Question: I am trying to change FailureText of Login control is 'IsApproved = false'. But unable to do so. In watch it shows the text change when breakpoint hits the if condition. But when the page loads, it show the original result. Any suggestions please.
'''
<asp:Login ID="LoginControl" runat="server" MembershipProvider="Xrm"
FailureText="Unable to login, please check your username and password"
FailureTextStyle-CssClass="alert alert-error" RenderOuterTable="False">
</asp:Login>
<%
if (IsPostBack && !Membership.GetUser(LoginControl.UserName).IsApproved)
{
LoginControl.FailureText = "Account is locked, please try after 10 minutes.";
}
%>
'''

Thanks in advance
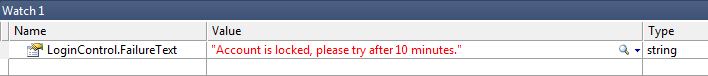
Answer: Created the 'LoginError' event to move the IF condition there and it started working.
'''
protected void LoginControl_LoginError(object sender, EventArgs e)
{}
'''